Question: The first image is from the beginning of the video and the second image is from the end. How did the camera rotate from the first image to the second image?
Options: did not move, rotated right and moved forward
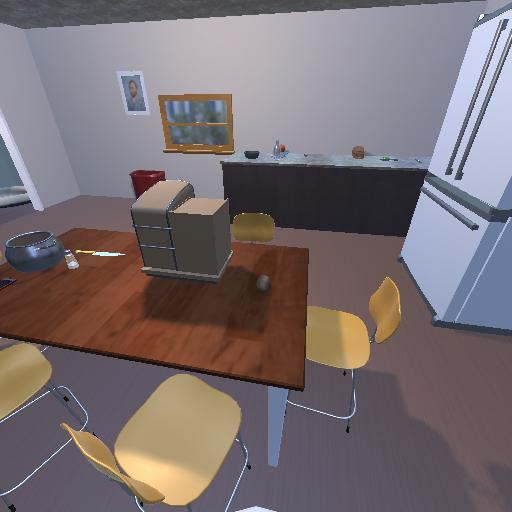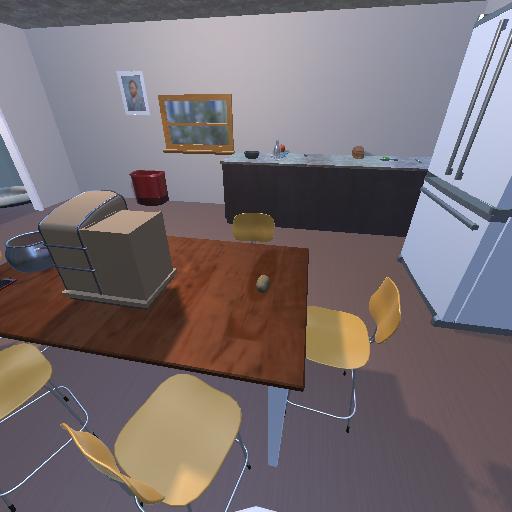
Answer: did not move